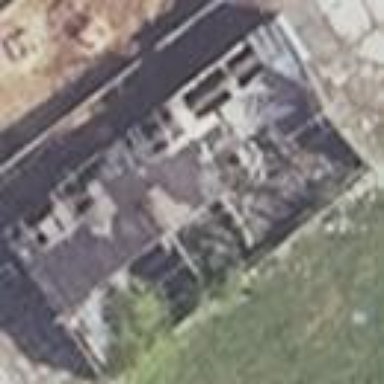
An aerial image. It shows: View of roof of building.